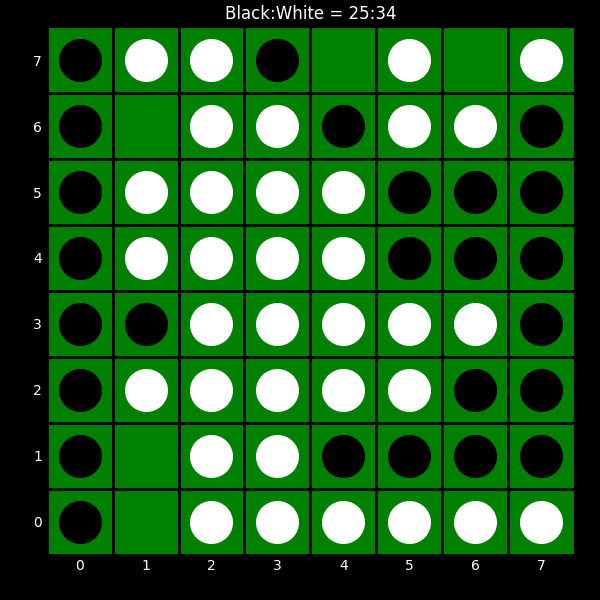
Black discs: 25
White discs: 34